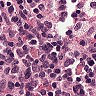
Metastatic tissue present: no